Aerial crown-view tile of a tropical tree (Barro Colorado Island, Panama), acquired 20241216:
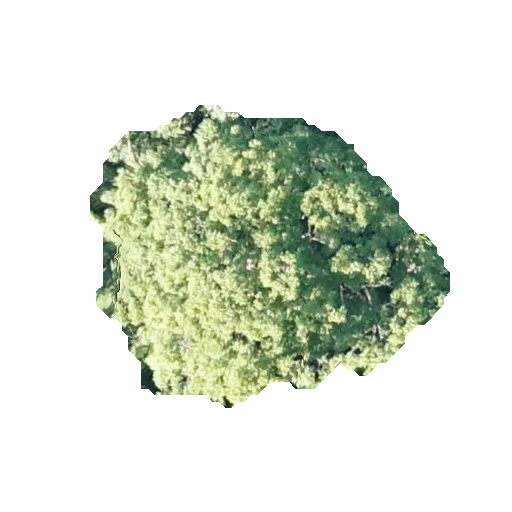
Species: Astronium graveolens
GBIF accepted scientific name: Astronium graveolens
Crown area: 111.202 m²